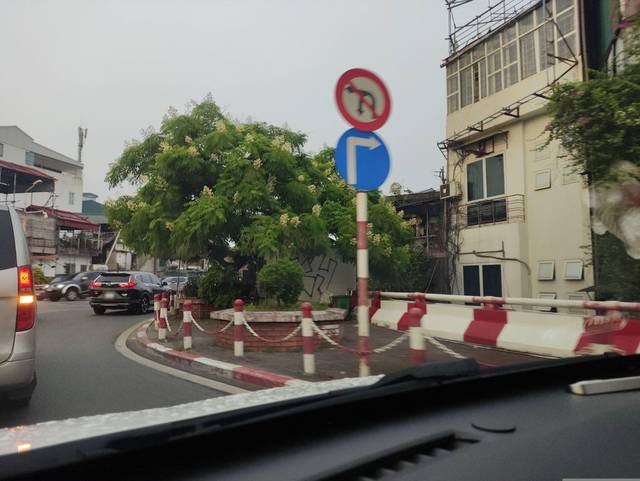
Region: Vietnam
Coordinates: 21.035, 105.855